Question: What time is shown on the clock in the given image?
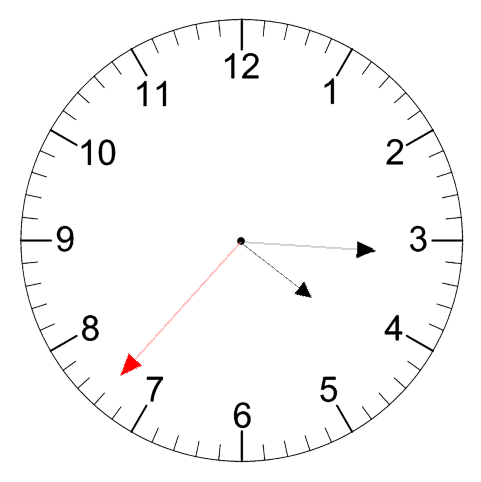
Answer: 04:15:37